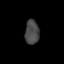
Tissue: skin
Cell type: Epithelial cells
Senescence score: 0.1307
Nuclear area (px): 339
Mean DAPI intensity: 71.761